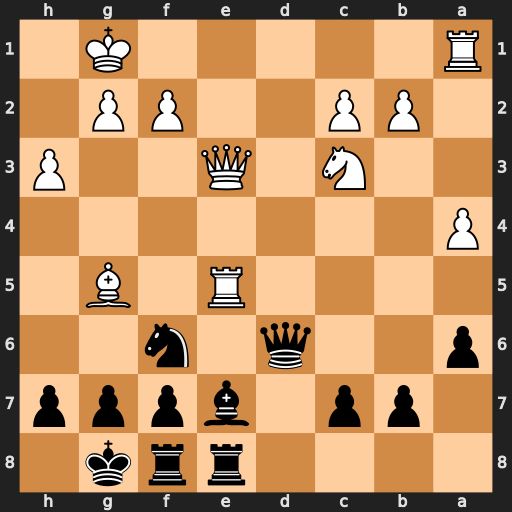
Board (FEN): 4rrk1/1pp1bppp/p2q1n2/4R1B1/P7/2N1Q2P/1PP2PP1/R5K1
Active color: b
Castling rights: -
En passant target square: -
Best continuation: Ng4 hxg4 Bxg5 Rxe8 Bxe3